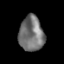
Tissue: lung
Cell type: T cells
Senescence score: 0.2263
Nuclear area (px): 849
Mean DAPI intensity: 115.518